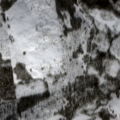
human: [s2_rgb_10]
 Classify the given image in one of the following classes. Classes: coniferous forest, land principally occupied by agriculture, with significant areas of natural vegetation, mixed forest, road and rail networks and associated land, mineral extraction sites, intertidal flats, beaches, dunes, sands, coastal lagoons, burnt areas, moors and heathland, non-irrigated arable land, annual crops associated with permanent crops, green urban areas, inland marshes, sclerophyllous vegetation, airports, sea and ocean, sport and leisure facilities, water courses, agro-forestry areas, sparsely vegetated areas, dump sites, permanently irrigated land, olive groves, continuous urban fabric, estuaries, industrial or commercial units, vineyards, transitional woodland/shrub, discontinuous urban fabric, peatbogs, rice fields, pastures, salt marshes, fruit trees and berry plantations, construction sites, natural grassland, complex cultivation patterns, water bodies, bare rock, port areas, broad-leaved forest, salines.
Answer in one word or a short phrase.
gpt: coniferous forest, transitional woodland/shrub